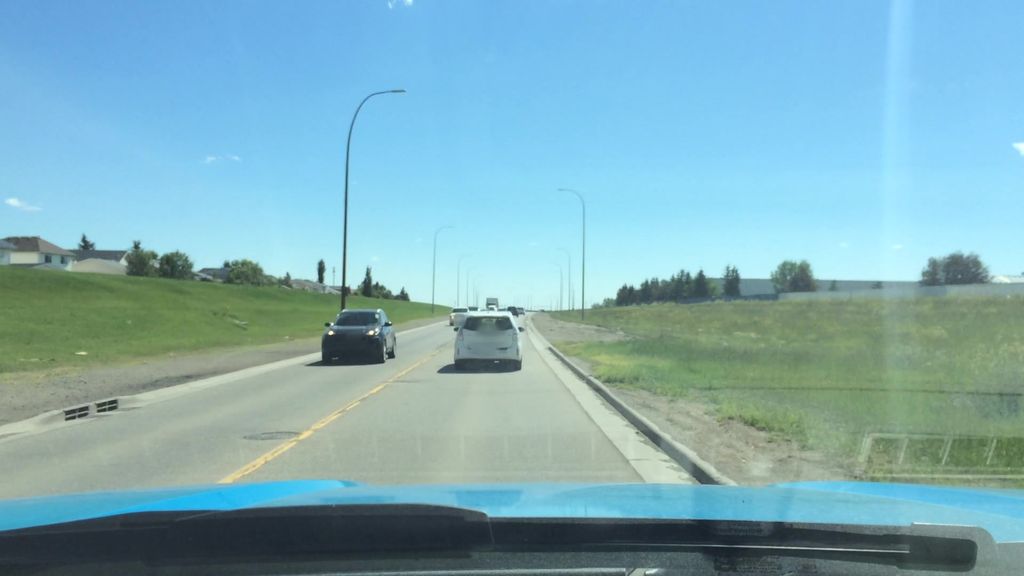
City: calgary